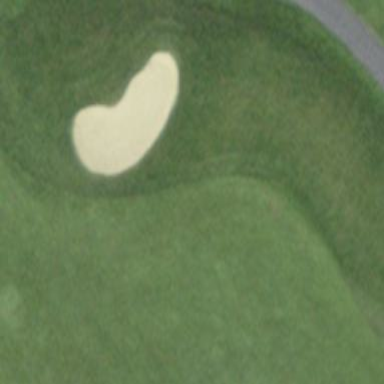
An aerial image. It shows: Sand bunker on golf course.